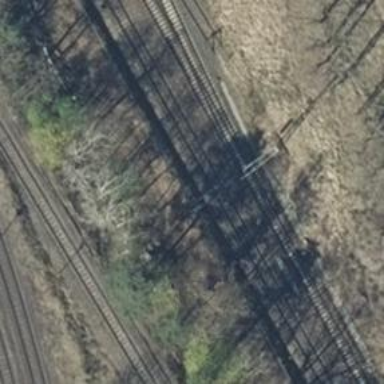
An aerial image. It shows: Railway track with contact lines for electrification.